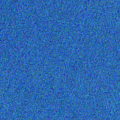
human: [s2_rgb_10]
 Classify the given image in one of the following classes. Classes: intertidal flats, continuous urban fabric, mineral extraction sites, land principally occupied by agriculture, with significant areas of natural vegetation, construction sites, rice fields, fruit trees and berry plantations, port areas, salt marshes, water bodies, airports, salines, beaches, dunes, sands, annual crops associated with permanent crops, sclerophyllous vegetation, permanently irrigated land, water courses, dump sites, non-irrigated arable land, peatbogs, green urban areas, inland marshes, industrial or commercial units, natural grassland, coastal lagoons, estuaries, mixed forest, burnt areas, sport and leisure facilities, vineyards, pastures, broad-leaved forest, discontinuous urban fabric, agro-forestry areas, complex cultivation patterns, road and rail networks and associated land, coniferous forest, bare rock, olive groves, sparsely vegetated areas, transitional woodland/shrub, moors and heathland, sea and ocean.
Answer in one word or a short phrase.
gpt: sea and ocean